Question: Is there any simple way to display a standard windows data sources dialog from a winforms application?

I'd like to show it to a user and pick up a system dsn or create a new one and return a datasource name. I haven't found any references to an existing wrappers in .net so I suppose I can only use a win API for that. Any existing solution or a snippet of code would be appreciated.
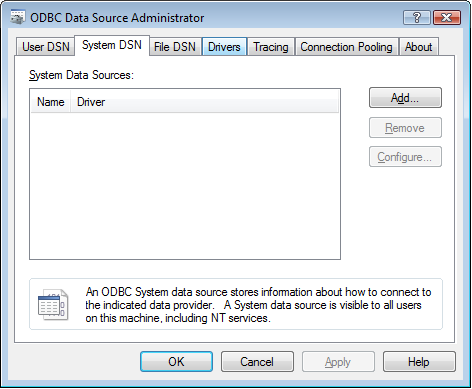
Answer: It seems that it is not possible to get the selected data source name from this dialog. Here is the winapi function which can be used to call this dialog (<URL>:
'''
BOOL SQLManageDataSources(HWND hwnd);
'''
And here is a snippet:
'''
[DllImport("ODBCCP32.dll", CharSet = CharSet.Unicode, SetLastError = true)]
private static extern bool SQLManageDataSources(IntPtr hwnd);
private void ShowDataSourceDialog()
{
SQLManageDataSources(Handle);
}
'''
Argument hwnd is a parent windows handle. Dialog is only displayed for a valid windows handle.
Even though I can't select a data source this way, I can at least provide ability to add, change or remove data sources with an existing standard tool. Otherwise I need to create a custom one.